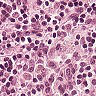
Metastatic tissue present: no